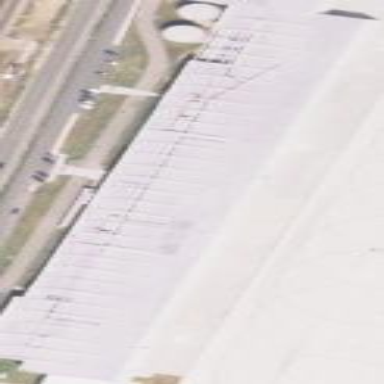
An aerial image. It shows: Hangar building.